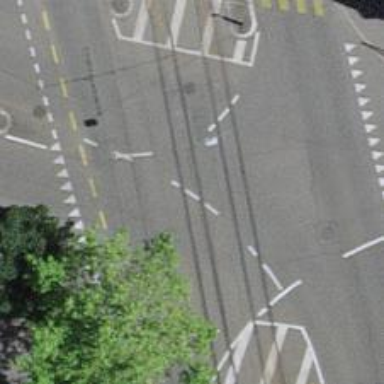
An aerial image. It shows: Tram level crossing on the railway.